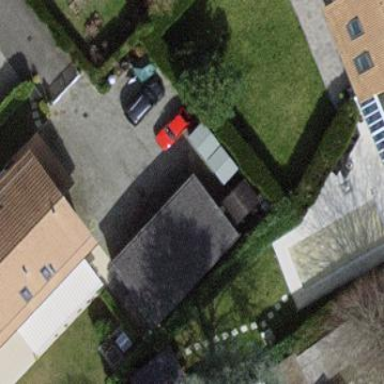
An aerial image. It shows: View of roof of building.